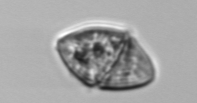
Label: Gyrodinium